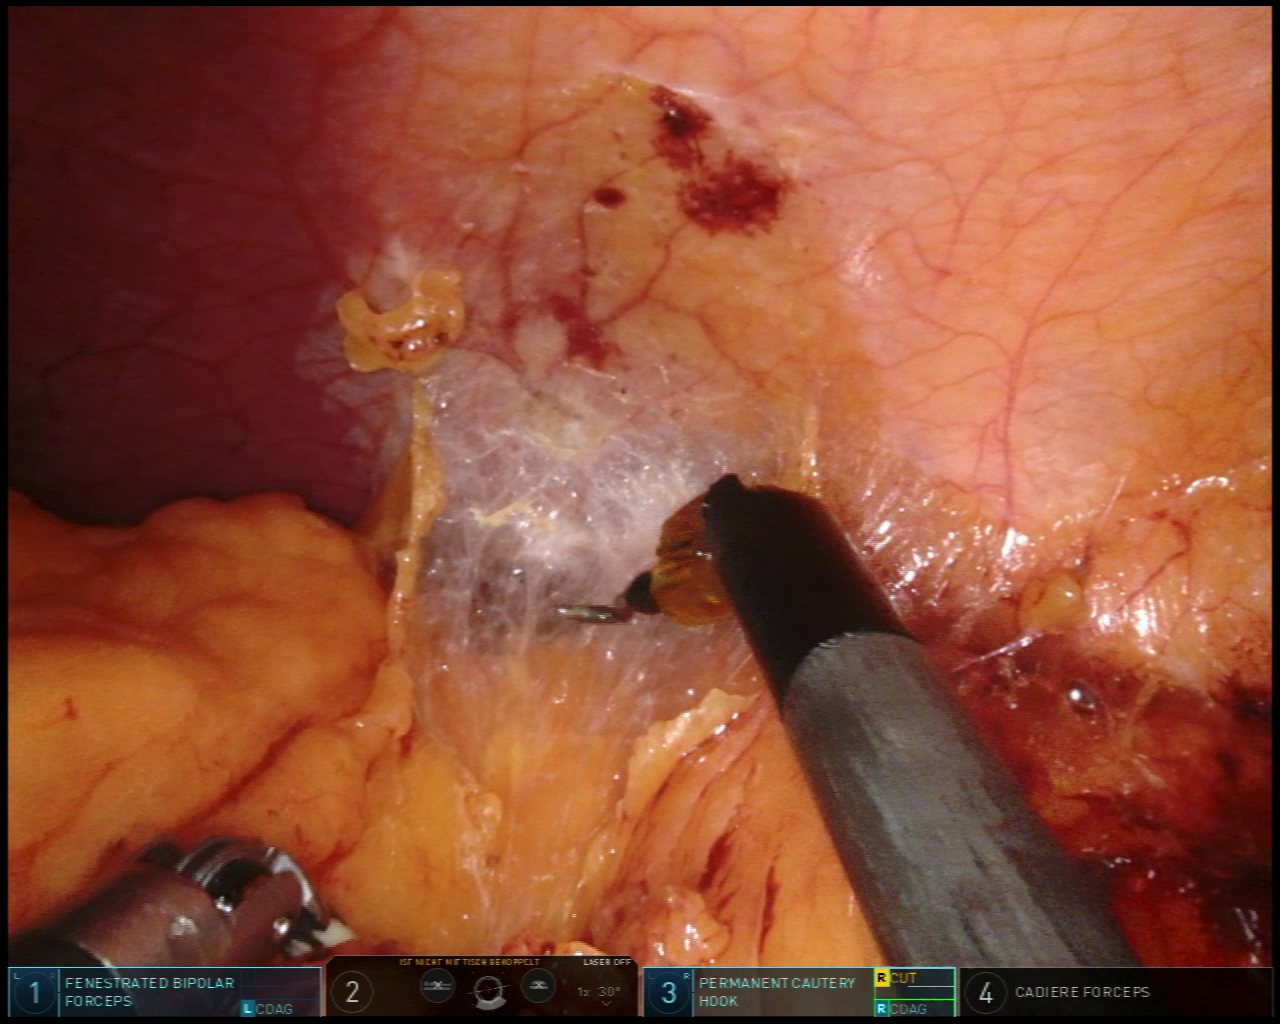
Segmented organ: abdominal_wall
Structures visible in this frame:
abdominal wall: yes
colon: no
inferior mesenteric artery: no
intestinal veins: no
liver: no
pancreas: no
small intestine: no
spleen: no
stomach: no
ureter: no
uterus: no
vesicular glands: no